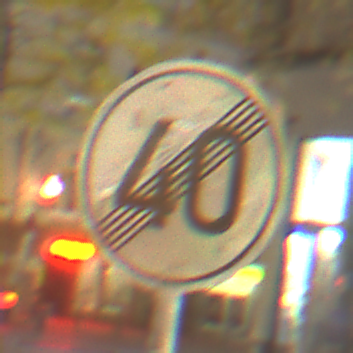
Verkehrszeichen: EndeGeschwindigkeit40
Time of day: Night
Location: Outdoor (Urban)
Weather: Clear
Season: NotSpecified
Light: Artificial